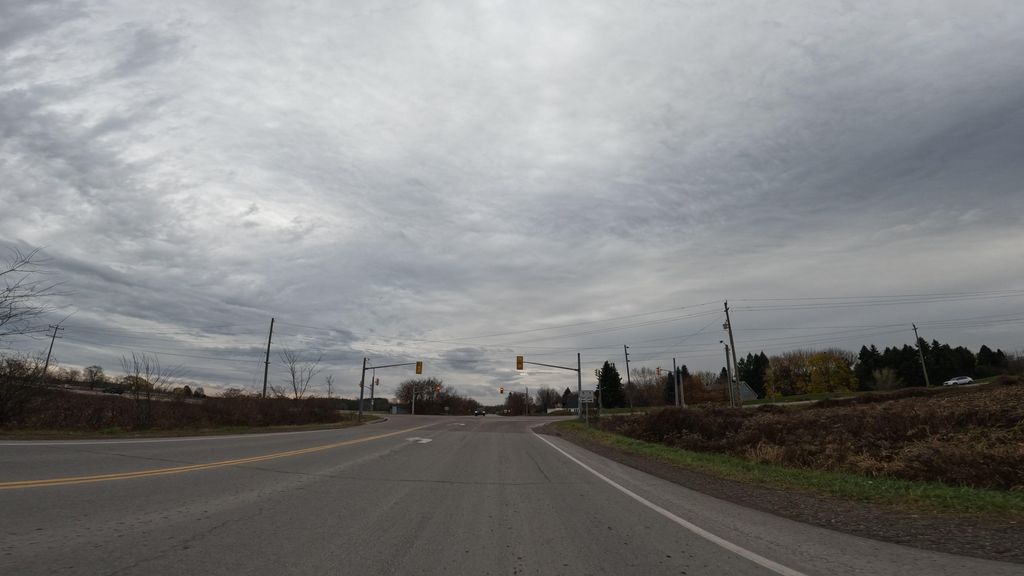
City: hamilton